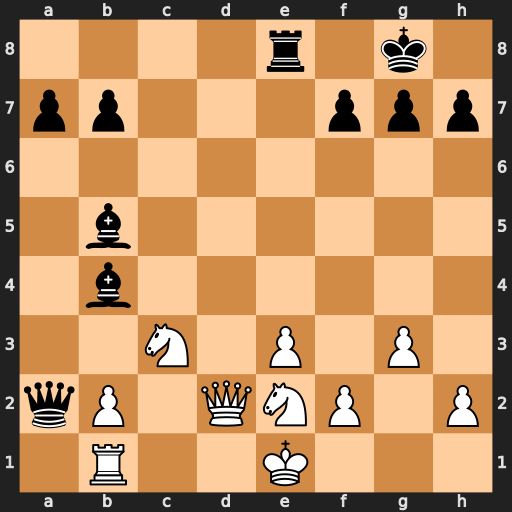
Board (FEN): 4r1k1/pp3ppp/8/1b6/1b6/2N1P1P1/qP1QNP1P/1R2K3
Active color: w
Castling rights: -
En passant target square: -
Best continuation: Nxa2 Bxd2+ Kxd2 Bxe2 Kxe2